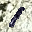
Label: 1